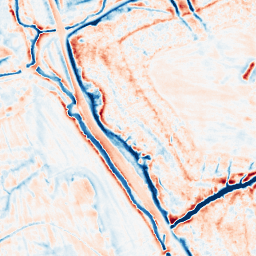
Category: edge_preserving
Decomposition family: guided
Decomposition parameters: radius: 4
eps: 1
Upsampling method: cubic_mitchell
Upsampling parameters: scale: 2
Upsampling scale: 2